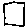
Label: square